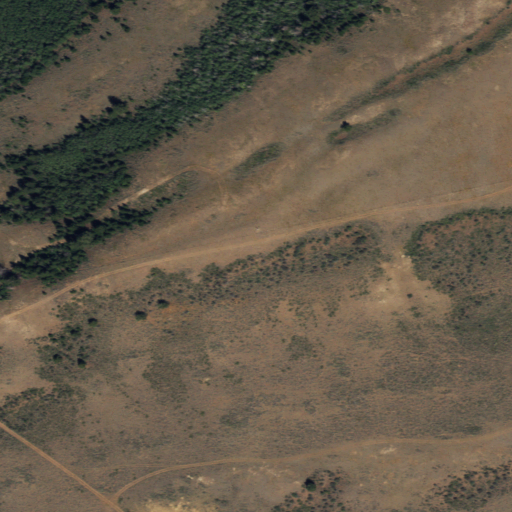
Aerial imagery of mountain in Wyoming named Hickey Mountain containing shrub, evergreen forest, deciduous forest, and low intensity development